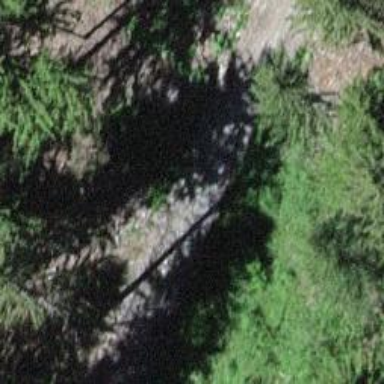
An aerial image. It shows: Path.